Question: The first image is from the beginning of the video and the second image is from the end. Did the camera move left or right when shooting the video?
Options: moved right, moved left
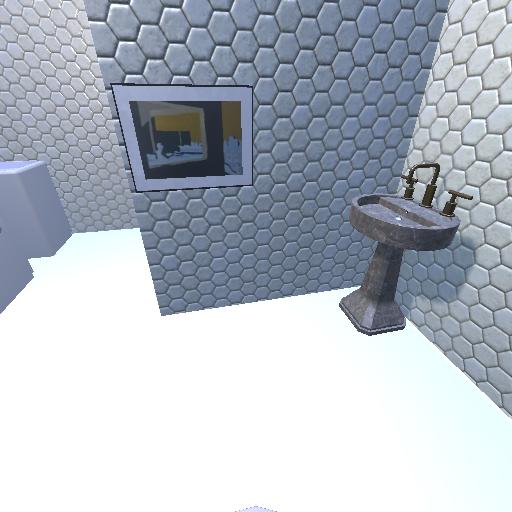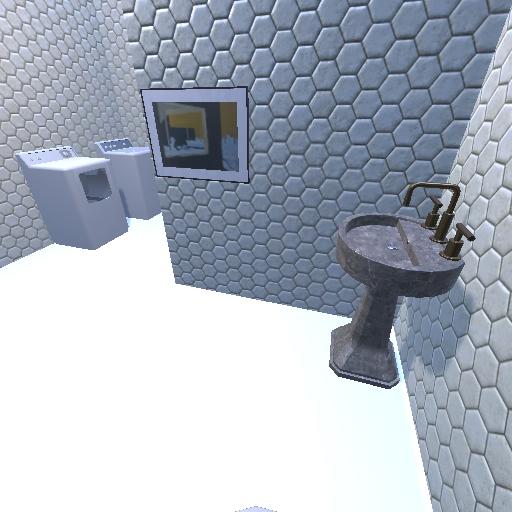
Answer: moved right